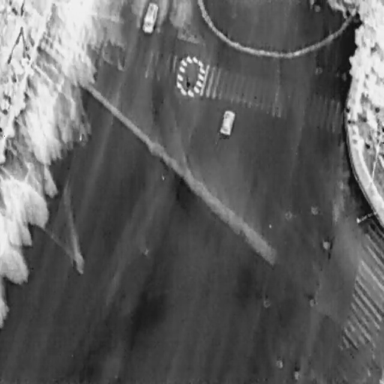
There are two Cars in the infrared image.